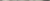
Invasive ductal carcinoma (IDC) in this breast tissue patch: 0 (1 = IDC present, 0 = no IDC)